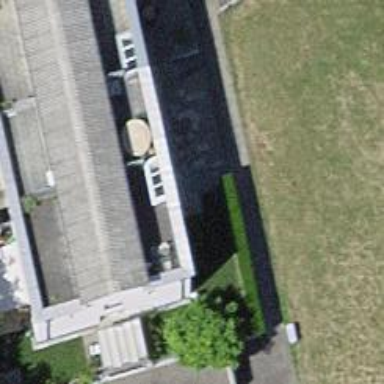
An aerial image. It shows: Terrace-style building with gabled roof.